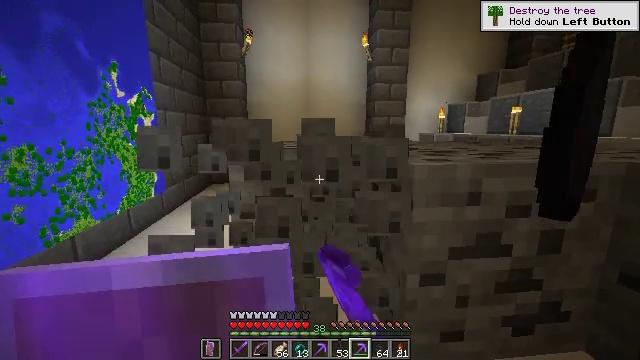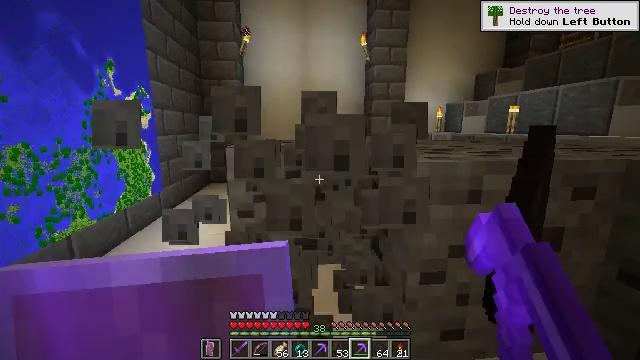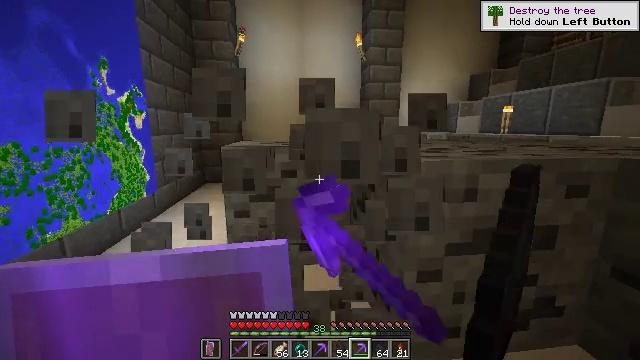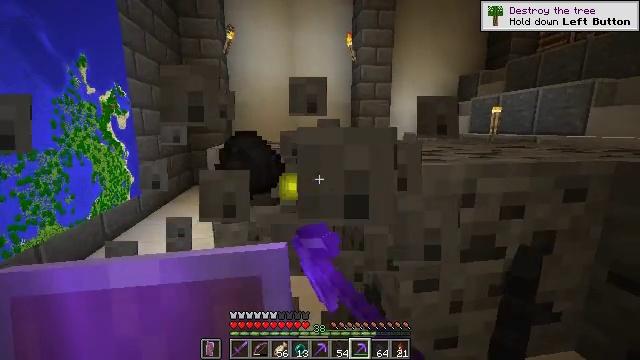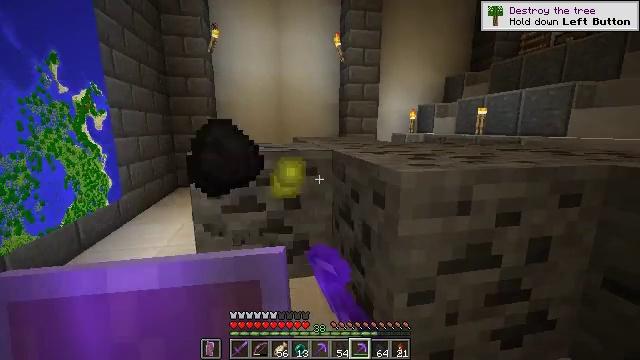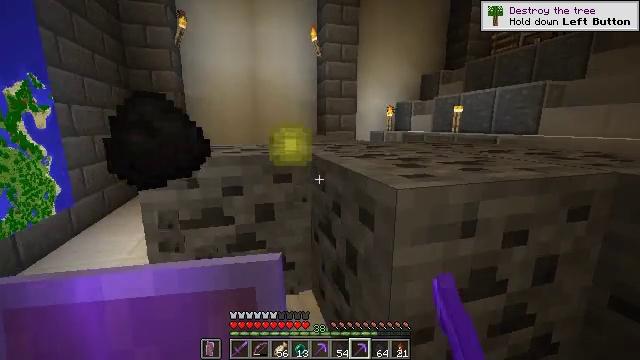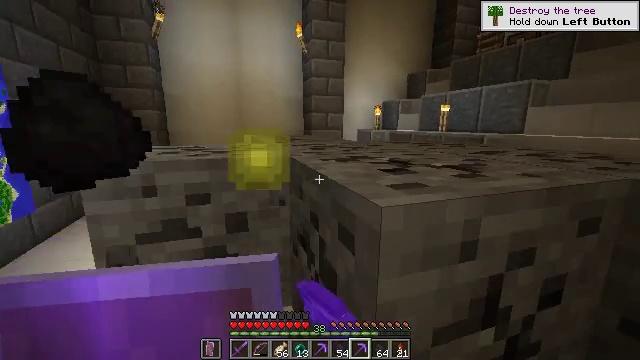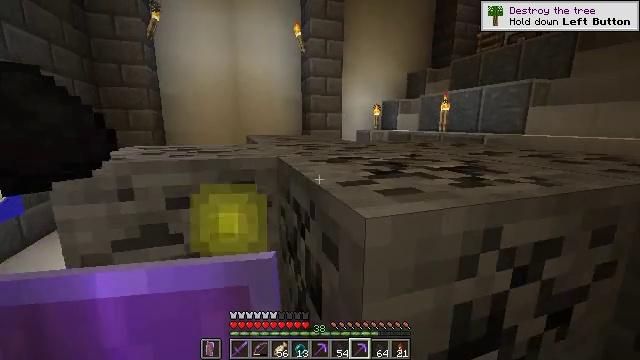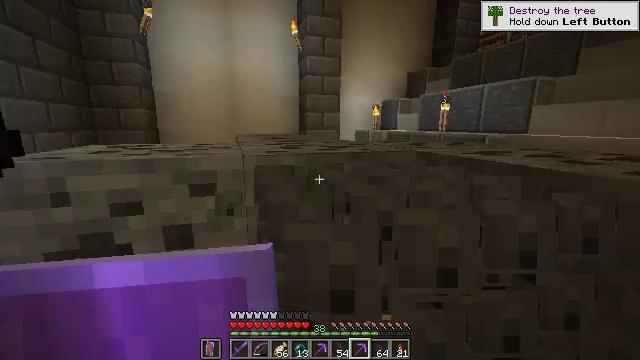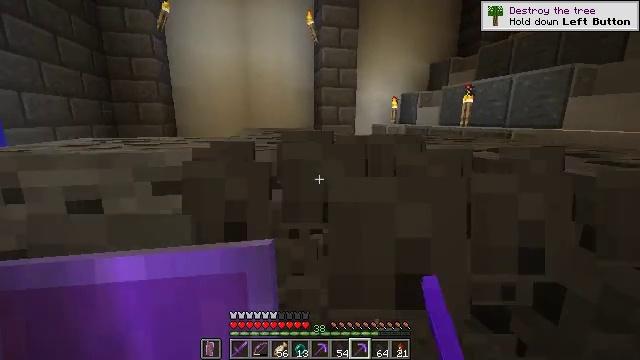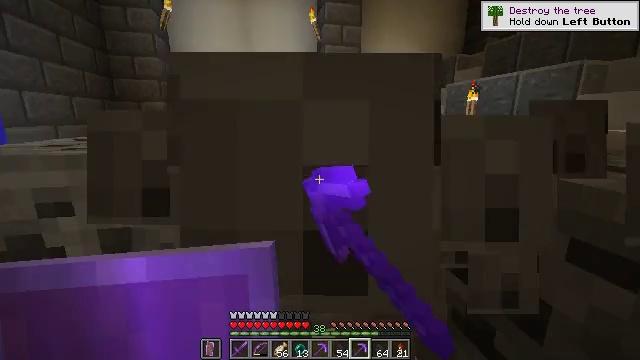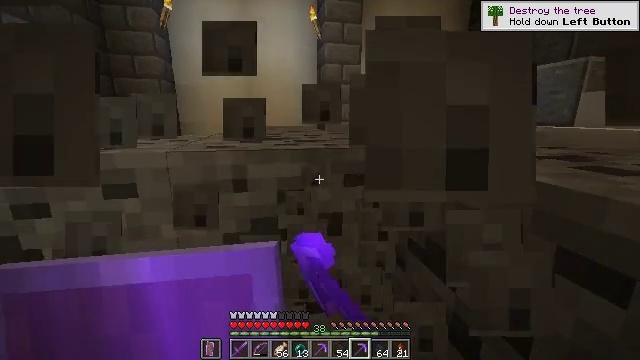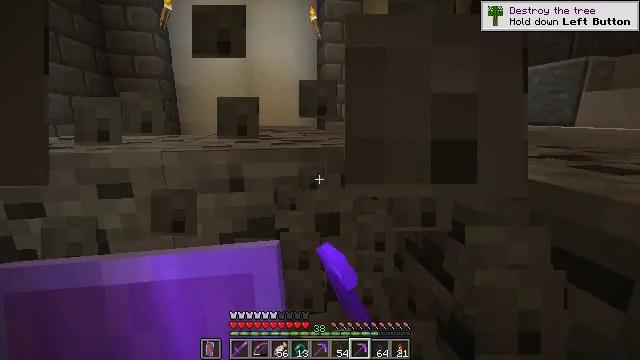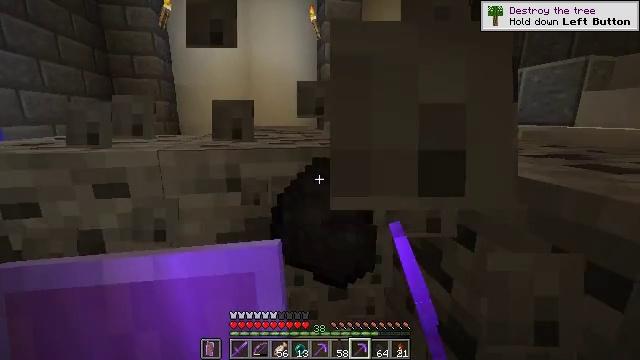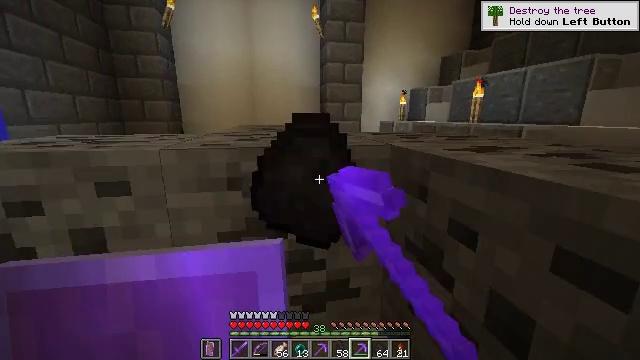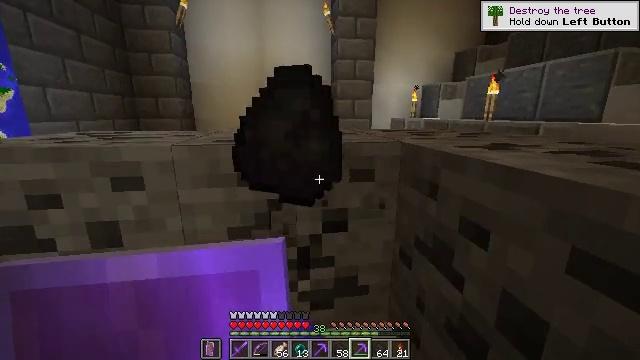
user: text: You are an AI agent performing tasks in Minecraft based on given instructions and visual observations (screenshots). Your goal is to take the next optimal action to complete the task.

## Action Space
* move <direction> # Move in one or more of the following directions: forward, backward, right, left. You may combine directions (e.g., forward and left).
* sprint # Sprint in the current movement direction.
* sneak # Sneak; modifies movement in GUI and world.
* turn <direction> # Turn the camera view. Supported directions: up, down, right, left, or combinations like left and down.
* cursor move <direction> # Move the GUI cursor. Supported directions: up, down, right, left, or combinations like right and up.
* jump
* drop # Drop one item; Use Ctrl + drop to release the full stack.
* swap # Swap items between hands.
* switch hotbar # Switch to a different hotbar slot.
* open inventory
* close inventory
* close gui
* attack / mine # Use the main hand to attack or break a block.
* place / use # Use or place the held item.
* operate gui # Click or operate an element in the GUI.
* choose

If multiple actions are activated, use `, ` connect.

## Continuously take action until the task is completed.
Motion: motion action
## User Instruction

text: Mine the coal ore underground.
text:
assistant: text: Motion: attack / mine
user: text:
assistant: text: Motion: attack / mine
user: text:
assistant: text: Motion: move forward, turn right, attack / mine
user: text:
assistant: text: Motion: move forward, turn right, attack / mine
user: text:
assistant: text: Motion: move forward, turn right, attack / mine
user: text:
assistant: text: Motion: move forward and move right, turn right, attack / mine
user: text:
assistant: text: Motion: move forward and move right, attack / mine
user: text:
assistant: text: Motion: move forward and move right, attack / mine
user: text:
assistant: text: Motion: move right, turn left and down, attack / mine
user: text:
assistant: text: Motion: turn left, attack / mine
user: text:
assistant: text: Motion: attack / mine
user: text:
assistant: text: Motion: attack / mine
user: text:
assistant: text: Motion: attack / mine
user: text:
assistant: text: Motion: attack / mine
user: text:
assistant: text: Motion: turn left, attack / mine
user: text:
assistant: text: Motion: turn left, attack / mine
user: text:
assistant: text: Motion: turn left, attack / mine
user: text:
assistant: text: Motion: turn left, attack / mine
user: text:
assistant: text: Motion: turn left, attack / mine
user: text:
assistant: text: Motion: move left, turn left, attack / mine
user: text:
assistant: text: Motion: move left, attack / mine
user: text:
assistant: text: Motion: move left, attack / mine
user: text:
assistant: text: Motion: move left, attack / mine
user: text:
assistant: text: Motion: attack / mine
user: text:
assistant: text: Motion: turn right, attack / mine
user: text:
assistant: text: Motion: turn right, attack / mine
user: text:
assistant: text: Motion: turn right, attack / mine
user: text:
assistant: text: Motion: turn right, attack / mine
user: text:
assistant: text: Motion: turn right, attack / mine
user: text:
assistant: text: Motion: turn right, attack / mine